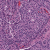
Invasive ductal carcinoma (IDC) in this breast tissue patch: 1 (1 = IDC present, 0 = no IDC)